Field crop: maize
Growth stage: 2
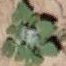
Species: chenopodium